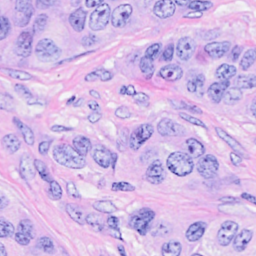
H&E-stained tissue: Breast